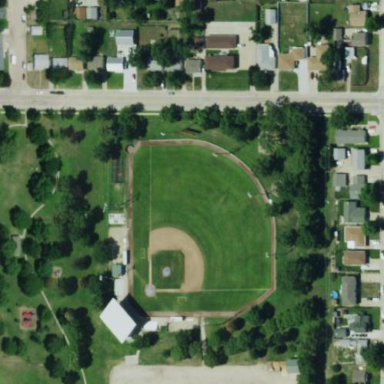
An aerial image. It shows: Baseball pitch for leisure land activities.